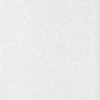
Label: dusty